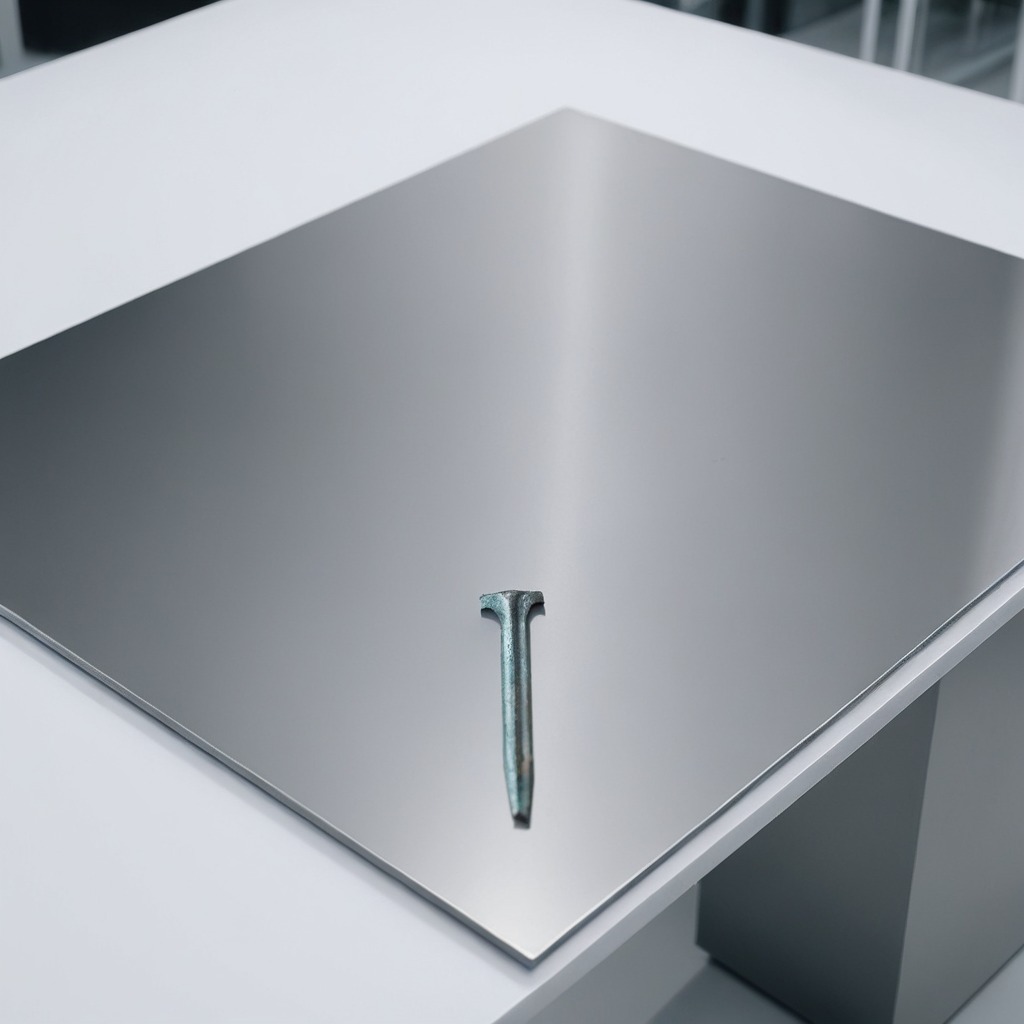
A nail is lying on the stainless steel table in a high-end prototyping lab.